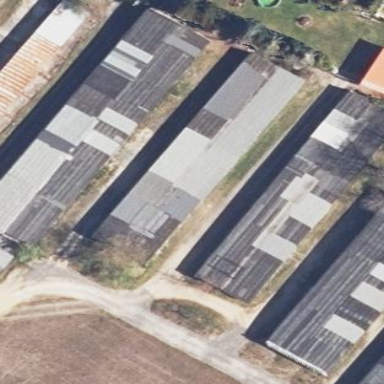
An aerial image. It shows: Group of garages.